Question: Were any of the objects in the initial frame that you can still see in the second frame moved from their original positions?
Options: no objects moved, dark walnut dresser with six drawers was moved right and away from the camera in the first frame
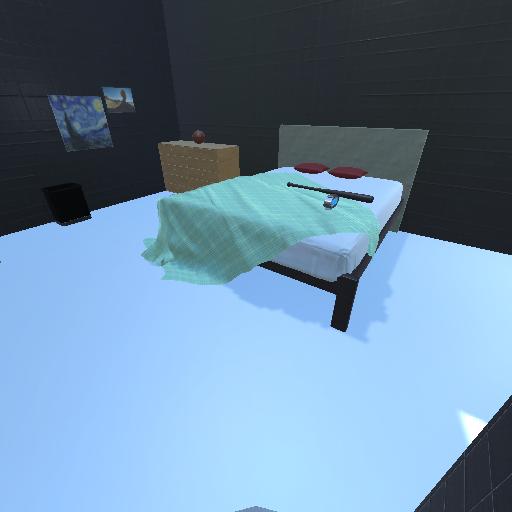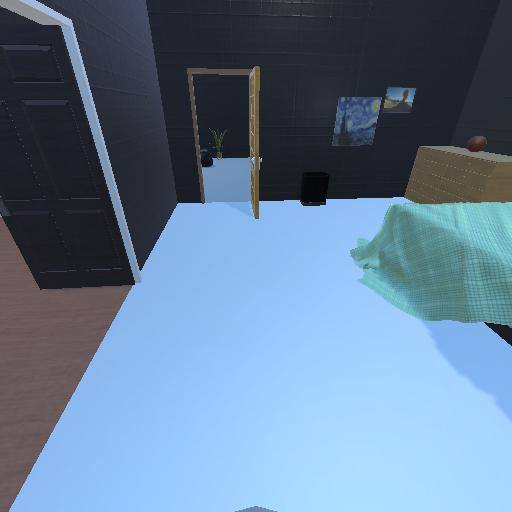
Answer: no objects moved